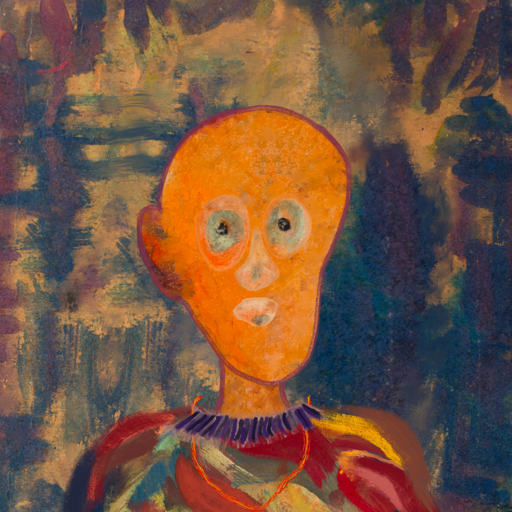
Background: InTheSun, Head And Neck Front: Hypocrite, Face Front: Childish, Bust: Mother_And_Son_Son, Hair Front: Blank, Head Accessory: Blank, Second Necklace: Gypsy_Mother_2, Necklace: HillGirl, Baby: Blank